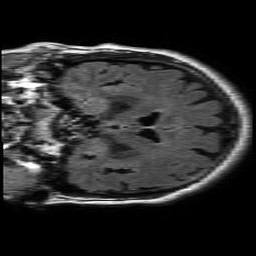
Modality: FLAIR
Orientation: coronal
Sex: female
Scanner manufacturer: philips
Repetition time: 11 s
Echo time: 0.125 s